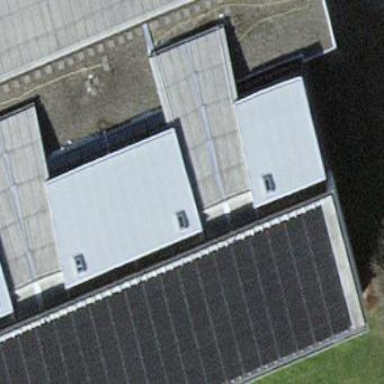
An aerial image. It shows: Building with flat silver roof.